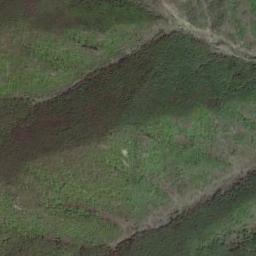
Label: mountain